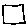
Label: square